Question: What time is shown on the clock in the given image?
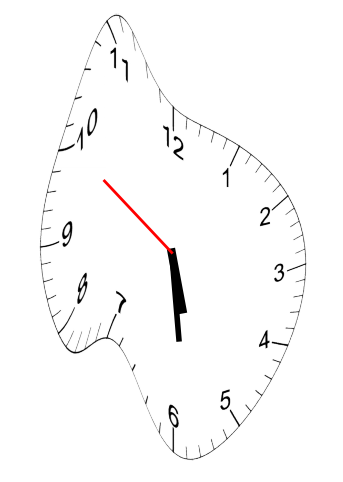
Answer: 05:28:50